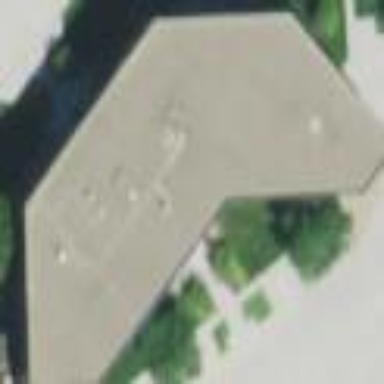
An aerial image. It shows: Office building.